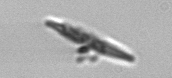
Label: pennate